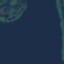
Land use / land cover: SeaLake